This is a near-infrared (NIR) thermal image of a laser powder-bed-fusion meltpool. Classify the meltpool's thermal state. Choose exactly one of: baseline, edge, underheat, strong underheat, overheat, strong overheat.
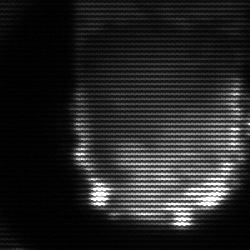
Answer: baseline